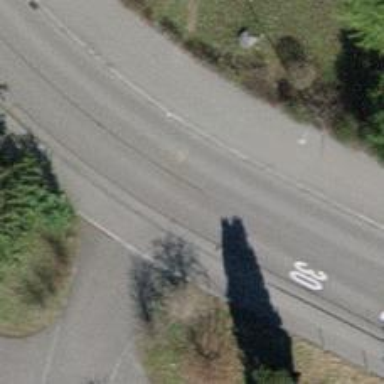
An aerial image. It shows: Residential road with asphalt surface and cycle track.